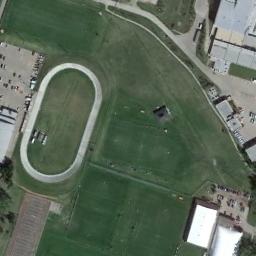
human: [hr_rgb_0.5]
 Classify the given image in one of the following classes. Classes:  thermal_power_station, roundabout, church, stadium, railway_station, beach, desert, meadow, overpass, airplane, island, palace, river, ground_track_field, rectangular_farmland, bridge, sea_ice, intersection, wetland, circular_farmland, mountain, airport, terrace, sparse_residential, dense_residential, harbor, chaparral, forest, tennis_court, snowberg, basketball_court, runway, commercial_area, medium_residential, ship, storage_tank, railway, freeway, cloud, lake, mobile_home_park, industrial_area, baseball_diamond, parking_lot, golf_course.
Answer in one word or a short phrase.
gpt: ground_track_field